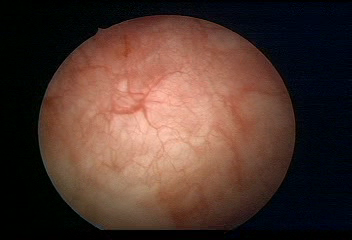
Modality: WLC
Class: Normal mucosa
Bladder cancer association: No